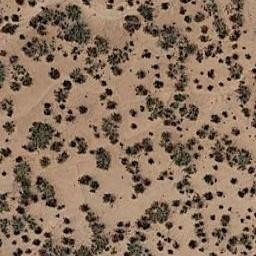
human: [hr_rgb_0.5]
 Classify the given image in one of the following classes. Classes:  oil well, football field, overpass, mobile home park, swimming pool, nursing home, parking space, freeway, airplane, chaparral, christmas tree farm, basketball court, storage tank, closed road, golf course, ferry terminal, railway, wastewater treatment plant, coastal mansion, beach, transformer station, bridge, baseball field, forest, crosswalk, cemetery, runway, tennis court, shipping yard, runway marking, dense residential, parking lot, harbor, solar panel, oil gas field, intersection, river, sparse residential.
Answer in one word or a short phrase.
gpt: chaparral